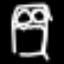
Label: bed